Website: walmart
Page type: address-validator
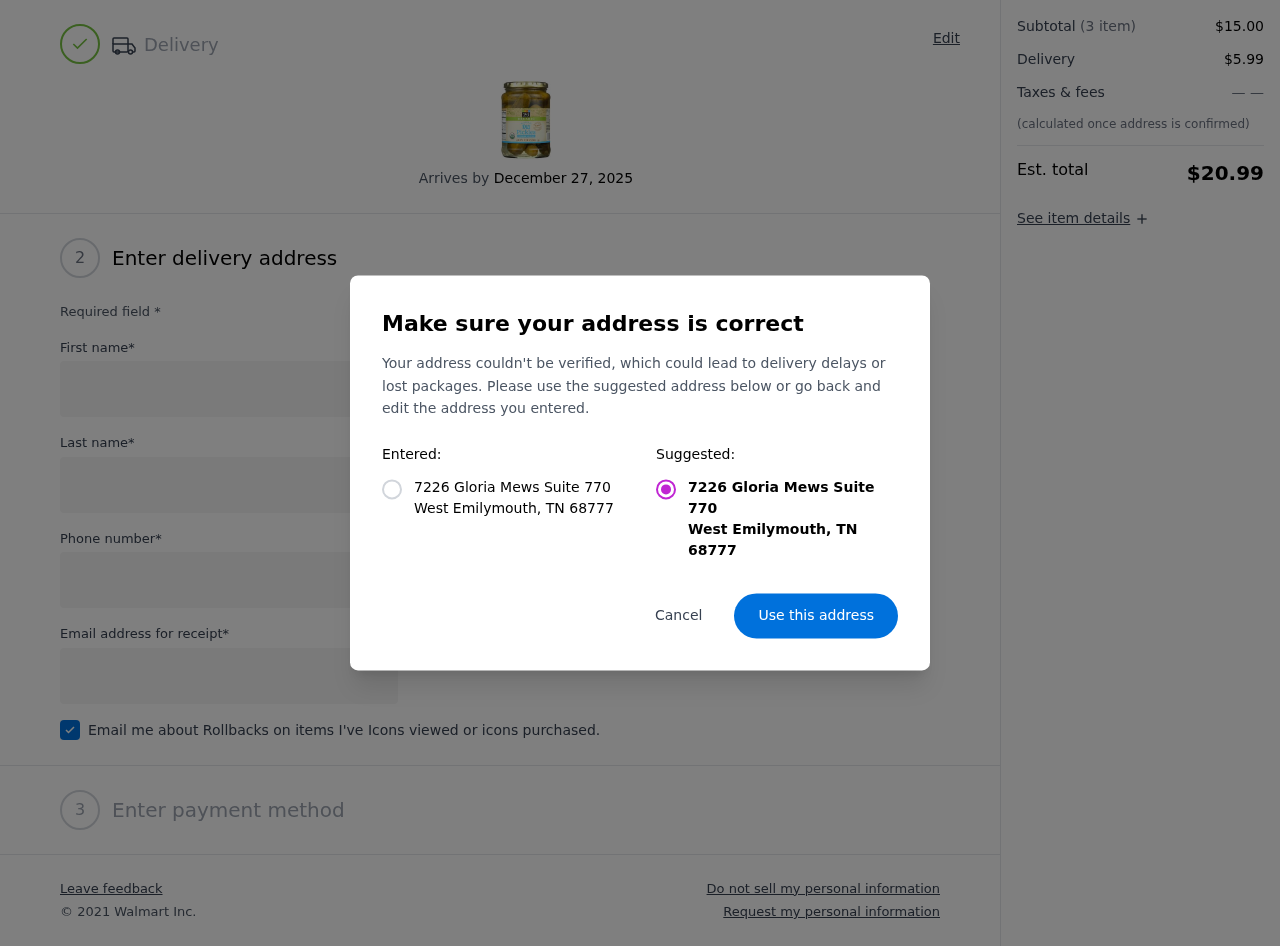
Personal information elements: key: PII_CITY
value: West Emilymouth
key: PII_POSTCODE
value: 68777
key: PII_STATE_ABBR
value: TN
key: PII_STREET
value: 7226 Gloria Mews Suite 770
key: PII_FIRSTNAME
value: Gina
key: PII_LASTNAME
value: Harrison
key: PII_STREET2
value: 6704 Aguilar Square Apt. 953
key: PII_PHONE
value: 3165488078
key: PII_EMAIL
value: gina.harrison@yahoo.com
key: PII_POSTCODE_FULL
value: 68777
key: PII_POSTCODE_NUMERIC
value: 68777
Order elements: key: ORDER_DELIVERY_DATE
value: December 27, 2025
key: ORDER_SUBTOTAL
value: $15.00
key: ORDER_SHIPPING_COST
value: $5.99
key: ORDER_TOTAL
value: $20.99